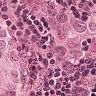
Metastatic tissue present: yes